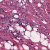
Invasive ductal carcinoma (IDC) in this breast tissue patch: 1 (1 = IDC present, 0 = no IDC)